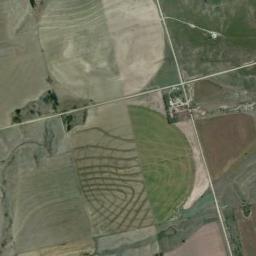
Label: circular_farmland